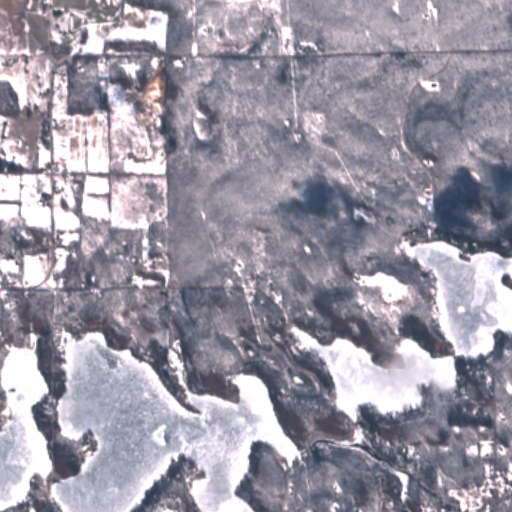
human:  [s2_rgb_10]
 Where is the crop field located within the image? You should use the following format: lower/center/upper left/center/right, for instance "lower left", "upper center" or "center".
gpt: The crop field is located in the upper left of the image.
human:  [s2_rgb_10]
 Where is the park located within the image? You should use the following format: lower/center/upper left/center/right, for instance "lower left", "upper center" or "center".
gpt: The park is located in the lower center of the image.
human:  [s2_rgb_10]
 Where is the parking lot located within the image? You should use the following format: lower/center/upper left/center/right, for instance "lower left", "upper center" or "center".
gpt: The parking lot is located in the lower left of the image.
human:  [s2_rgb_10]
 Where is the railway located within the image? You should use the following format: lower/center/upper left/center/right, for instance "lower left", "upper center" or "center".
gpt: The railway is located in the right of the image.
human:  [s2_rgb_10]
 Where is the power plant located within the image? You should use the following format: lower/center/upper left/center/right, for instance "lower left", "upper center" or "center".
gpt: There is no power plant in the image.